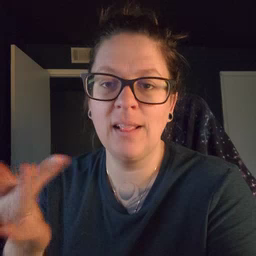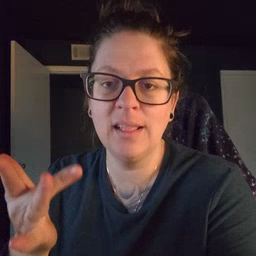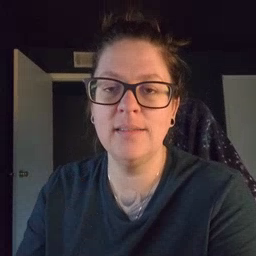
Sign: yucky